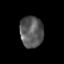
Tissue: lung
Cell type: T cells
Senescence score: 0.2007
Nuclear area (px): 717
Mean DAPI intensity: 88.198